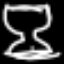
Label: hourglass